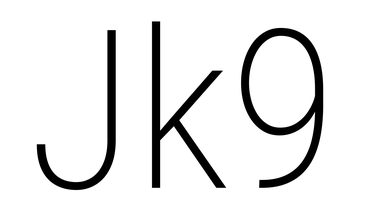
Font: Roboto_Condensed_ExtraLight